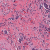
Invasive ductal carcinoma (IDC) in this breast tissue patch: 1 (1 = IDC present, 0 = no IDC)